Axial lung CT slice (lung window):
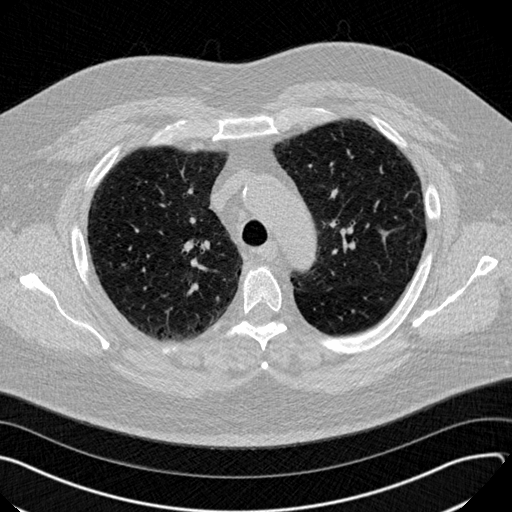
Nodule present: no